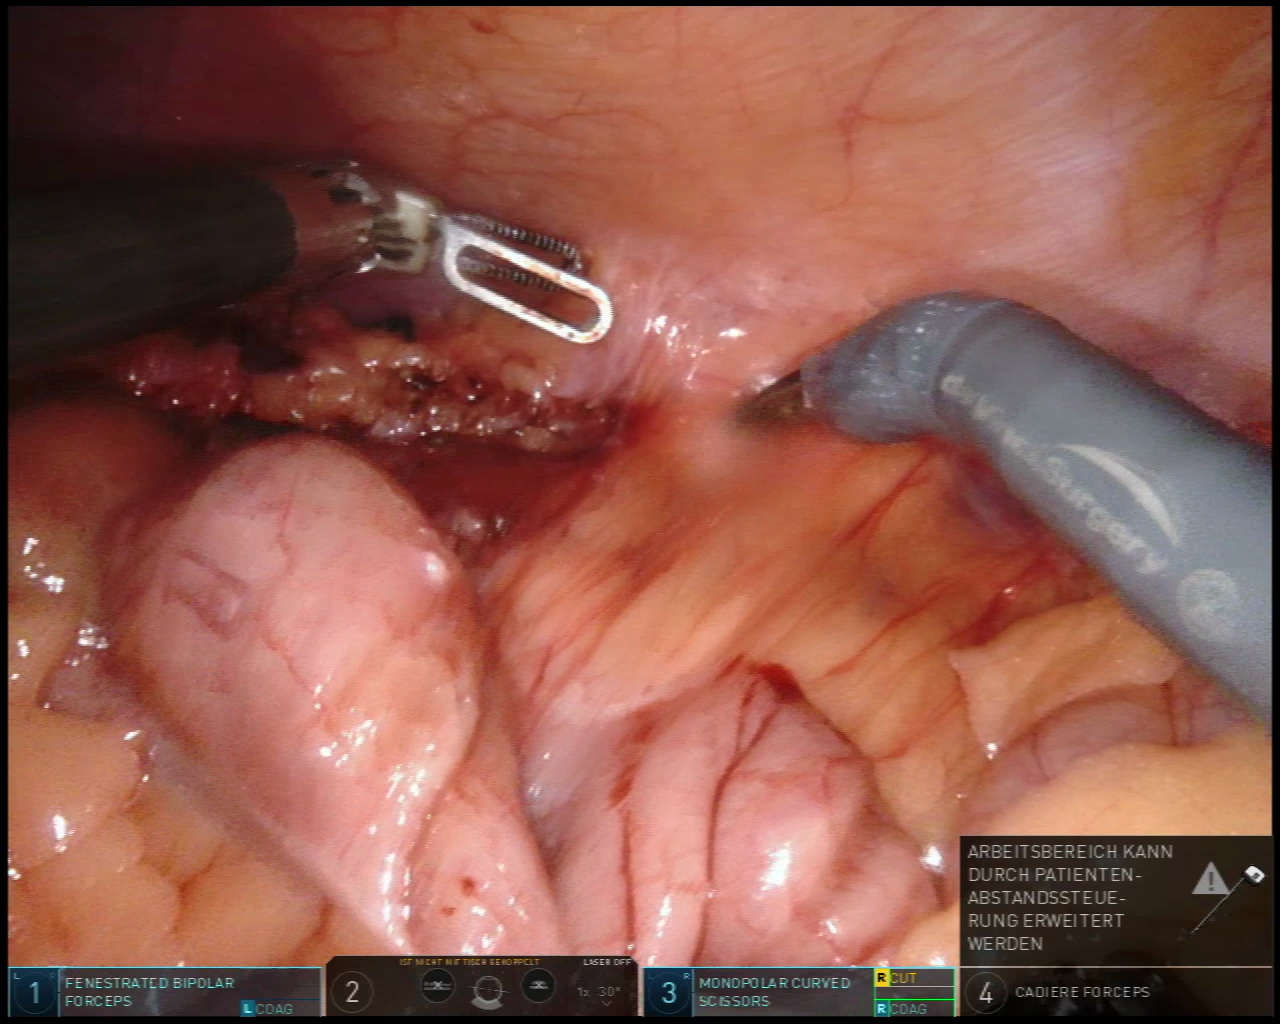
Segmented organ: abdominal_wall
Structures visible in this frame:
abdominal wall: yes
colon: yes
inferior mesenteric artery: no
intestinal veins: no
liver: no
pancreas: no
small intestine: no
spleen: no
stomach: no
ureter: no
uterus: no
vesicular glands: no